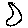
Label: moon